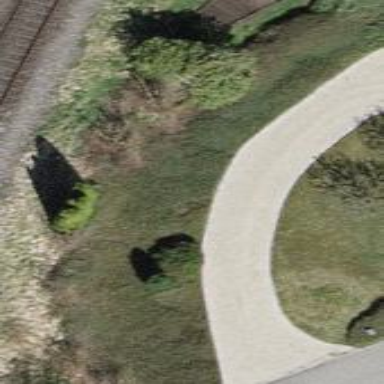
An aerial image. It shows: Driveway leading to service road.